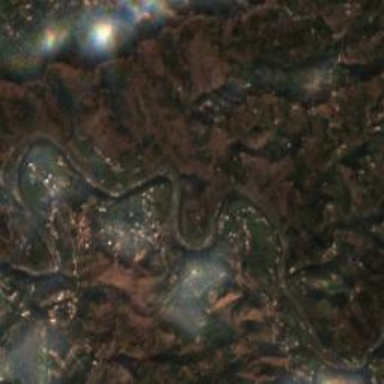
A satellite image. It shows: Beautiful river scene.